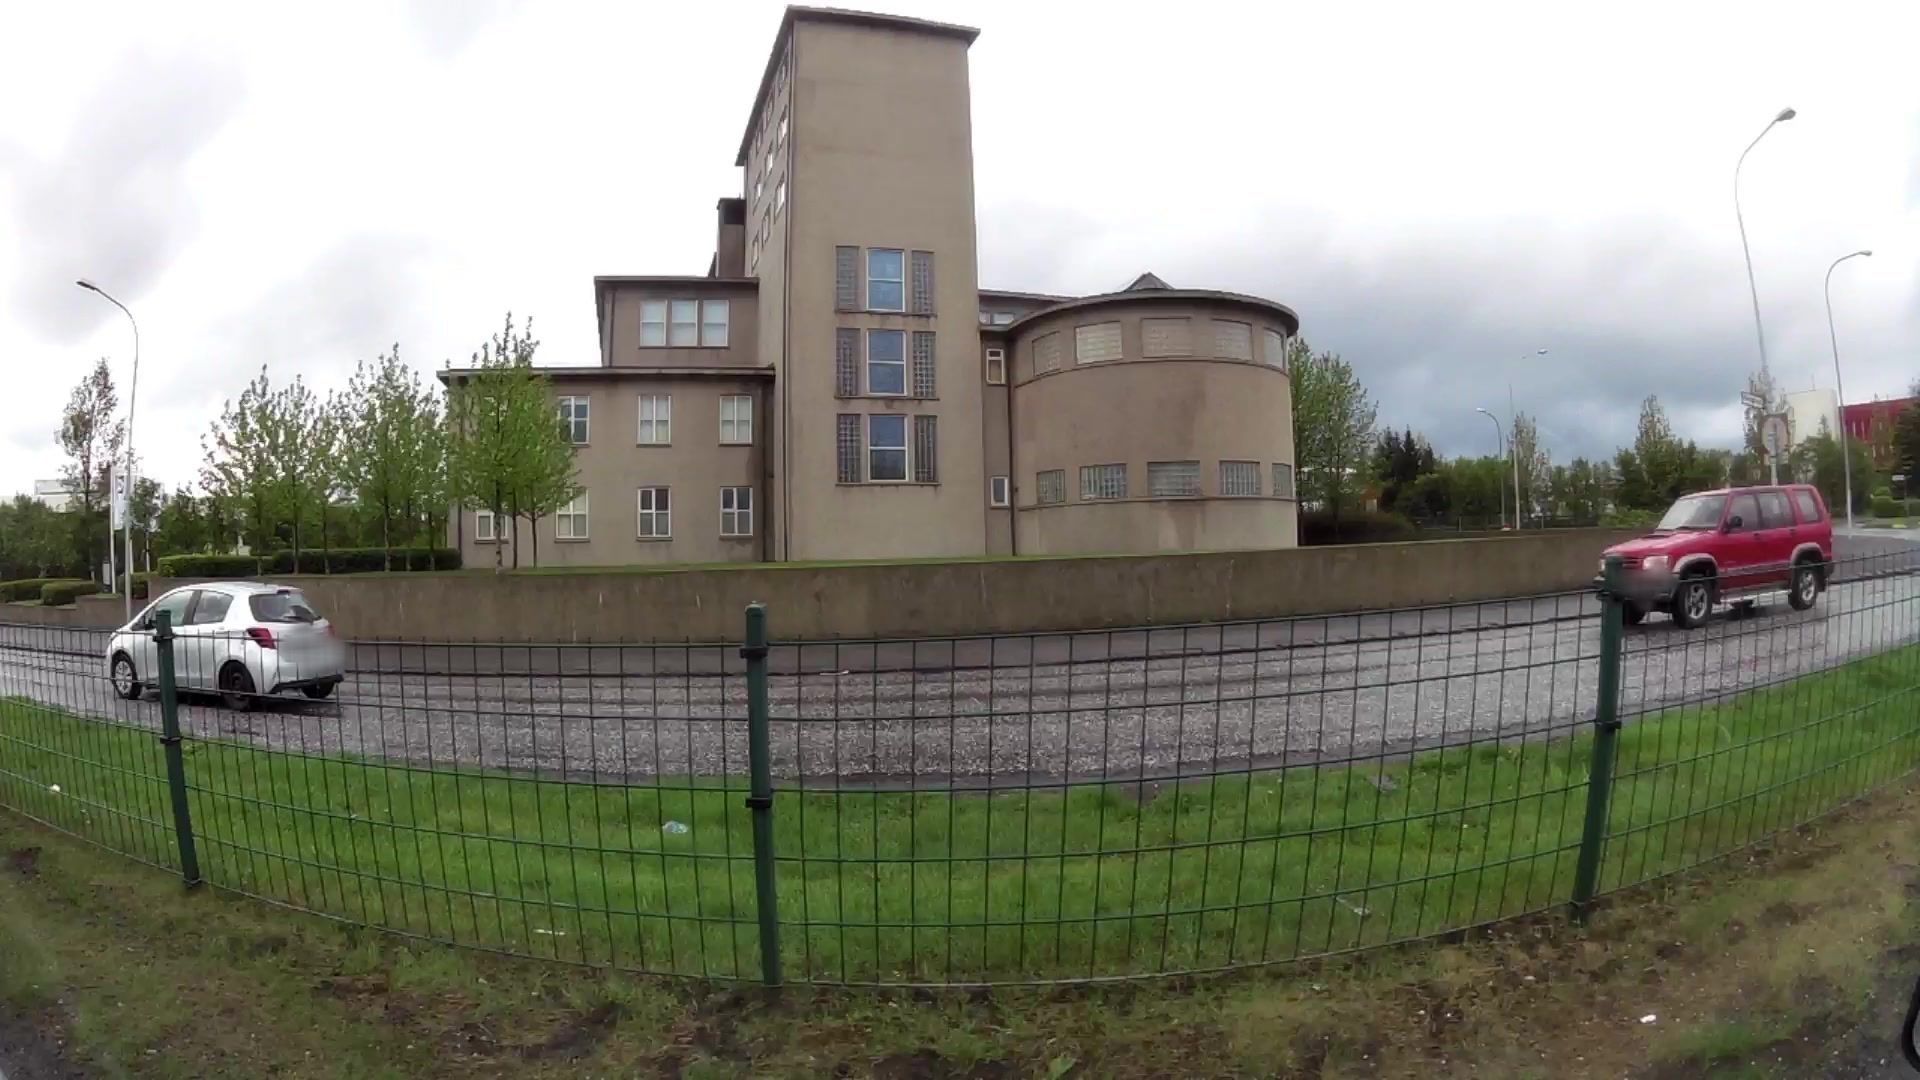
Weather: snowy
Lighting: day
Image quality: good
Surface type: walking surface
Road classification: primary
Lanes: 2
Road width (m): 3
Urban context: urban centre
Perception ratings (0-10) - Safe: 1.38, Lively: 2.18, Beautiful: 5.7, Boring: 6.06, Depressing: 6.33, Wealthy: 3.11